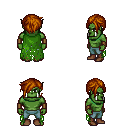
a pixel art fantasy rpg character, male body template, orc, green skin, green tattered cape, teal pants, brunette pixie cut hairstyle, leather bracers, brown shoes, four views (front, back, left, right), 2x2 character sprite sheet, small pixel art, hard edges, no anti-aliasing